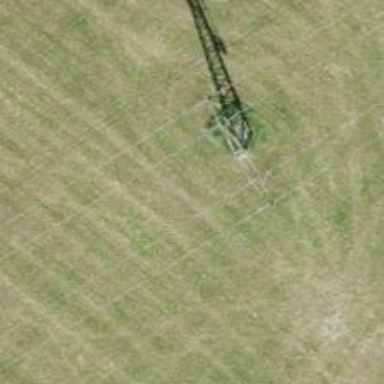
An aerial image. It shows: Power tower.